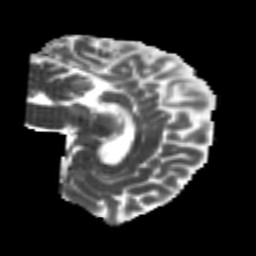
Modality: MD
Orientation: sagittal
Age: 22
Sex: female
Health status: healthy
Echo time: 0.074 s